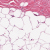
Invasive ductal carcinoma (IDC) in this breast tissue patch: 0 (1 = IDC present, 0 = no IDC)